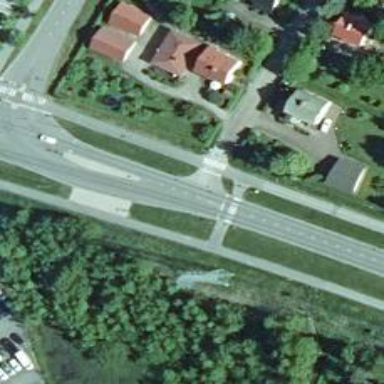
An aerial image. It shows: Asphalt footway with marked crossing that includes pedestrian island.